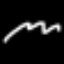
Label: squiggle